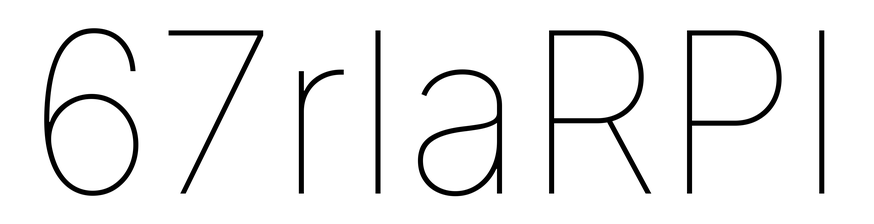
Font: Inter_Thin